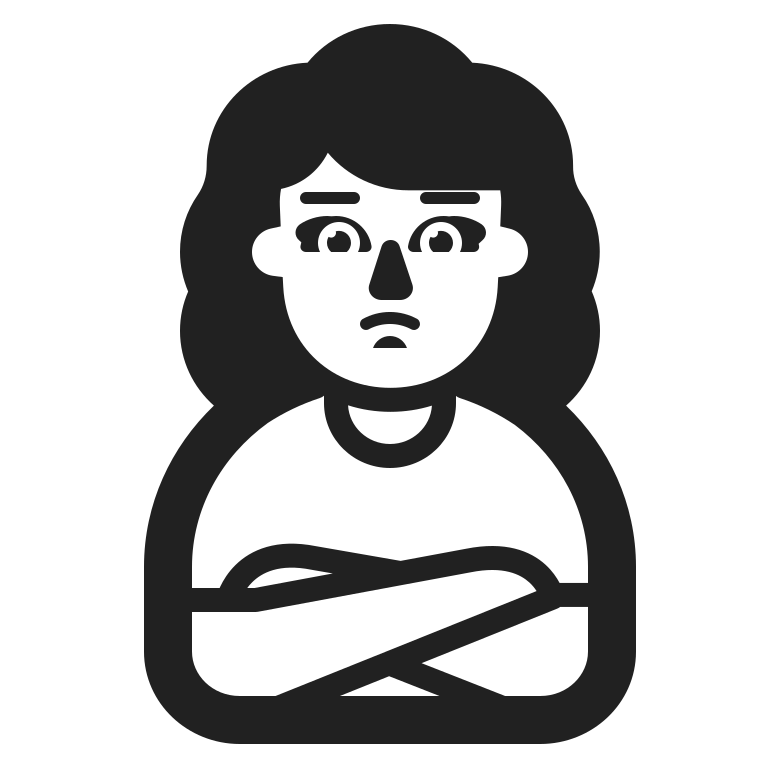
woman pouting high contrast default